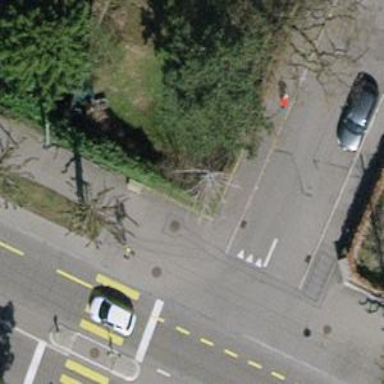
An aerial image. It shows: Street cabinet of man-made origin.